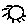
Label: sun